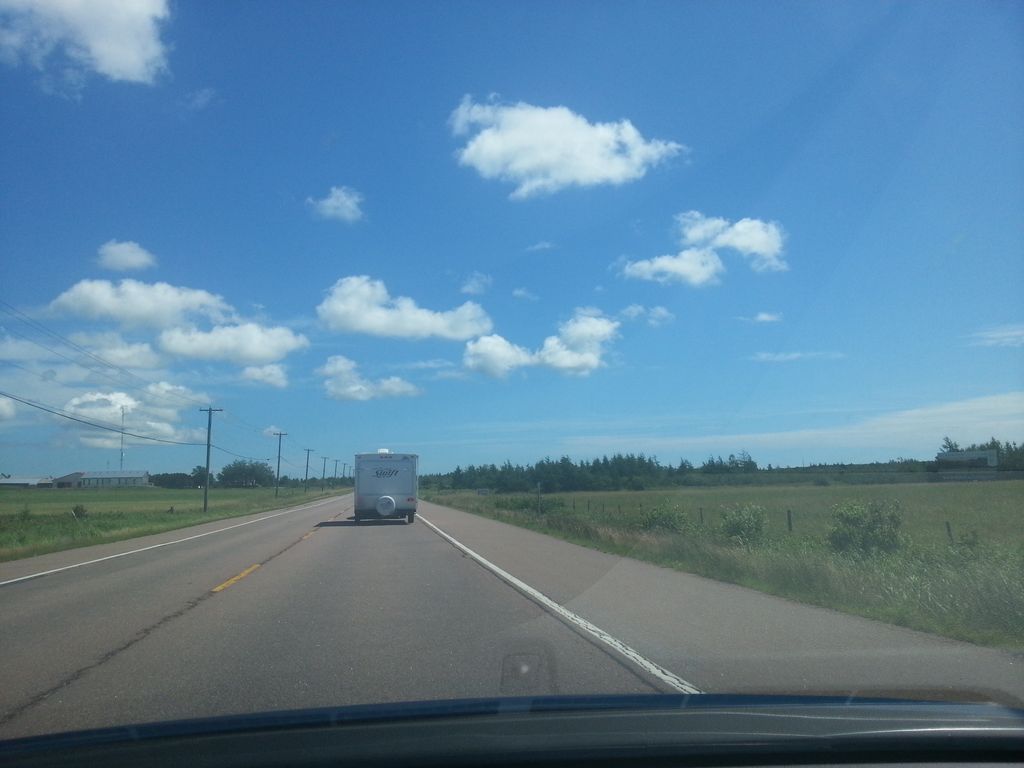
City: charlottetown